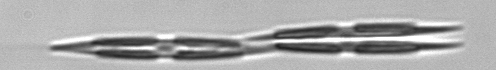
Label: Pseudo-nitzschia